Question: I have an Excel document that has a macro which when run will modify a 'CommandText' of that connection to pass in parameters from the Excel spreadsheet, like so:
'''
Sub RefreshData()
ActiveWorkbook.Connections("Job_Cost_Code_Transaction_Summary")
.OLEDBConnection.CommandText = "Job_Cost_Code_Transaction_Summary_Percentage_Pending @monthEndDate='" & Worksheets("Cost to Complete").Range("MonthEndDate").Value & "', @job ='" & Worksheets("Cost to Complete").Range("Job").Value & "'"
ActiveWorkbook.Connections("Job_Cost_Code_Transaction_Summary").Refresh
End Sub
'''
I would like the refresh to not only modify the connection command but also modify the connection as I would like to use it with a different database also:

Just like the macro replaces the command parameters with values from the spreadsheet I would like it to also replace the database server name and database name from values from the spreadsheet.
A complete implementation is not required, just the code to modify the connection with values from the sheet will be sufficient, I should be able to get it working from there.
I tried to do something like this:
'''
ActiveWorkbook
.Connections("Job_Cost_Code_Transaction_Summary")
.OLEDBConnection.Connection = "new connection string"
'''
but that does not work. Thanks.
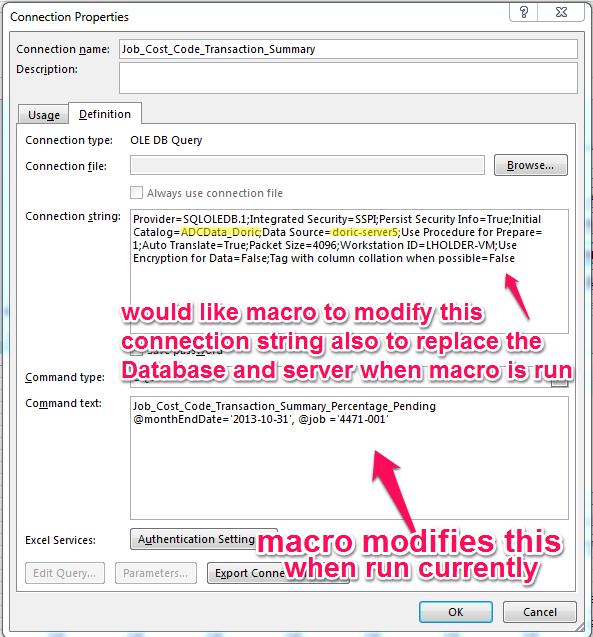
Answer: The answer to my question is below.
All of the other answers are mostly correct and focus on modifying the current connection, but I want just wanting to know how to set the connection string on the connection.
The bug came down to this. If you look at my screenshot you will see that the connection string was:
'''
Provider=SQLOLEDB.1;Integrated Security=SSPI;Persist Security Info=True;Initial Catalog=ADCData_Doric;Data Source=doric-server5;Use Procedure for Prepare=1;Auto Translate=True;Packet Size=4096;Workstation ID=LHOLDER-VM;Use Encryption for Data=False;Tag with column collation when possible=False
'''
I was trying to set that string with 'ActiveWorkbook.Connections("Job_Cost_Code_Transaction_Summary").OLEDBConnection.Connection = "connection string"'
I was getting an error when i was simply trying to assign the full string to the Connection. I was able to MsgBox the current connection string with that property but not set the connection string back without getting the error.
I have since found that the connection string needs to have 'OLEDB;' prepended to the string.
so this now works!!!
'''
ActiveWorkbook.Connections("Job_Cost_Code_Transaction_Summary").OLEDBConnection.Connection = "OLEDB;Provider=SQLOLEDB.1;Integrated Security=SSPI;Persist Security Info=True;Initial Catalog=ADCData_Doric;Data Source=doric-server5;Use Procedure for Prepare=1;Auto Translate=True;Packet Size=4096;Workstation ID=LHOLDER-VM;Use Encryption for Data=False;Tag with column collation when possible=False"
'''
very subtle but that was the bug!